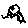
Label: bird